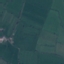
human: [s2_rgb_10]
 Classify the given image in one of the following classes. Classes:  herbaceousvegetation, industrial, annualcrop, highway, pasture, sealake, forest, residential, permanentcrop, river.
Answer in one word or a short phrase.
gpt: Pasture